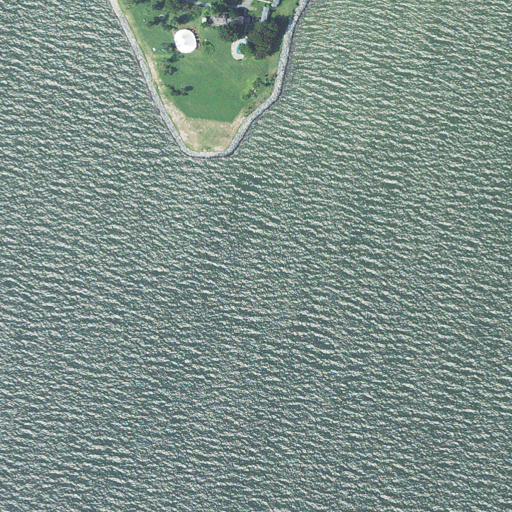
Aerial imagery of cape in Maryland named Blackwalnut Point containing open water, shrub, herbaceous wetlands, and open development